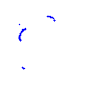
Particle: proton